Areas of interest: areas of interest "Bijia Hao E-Sports & Multimedia Inn"
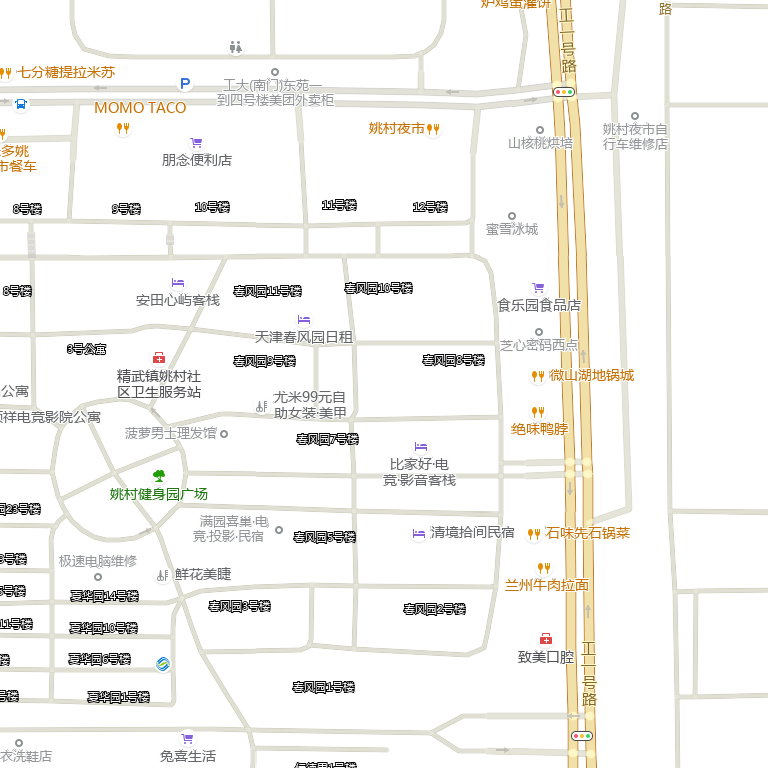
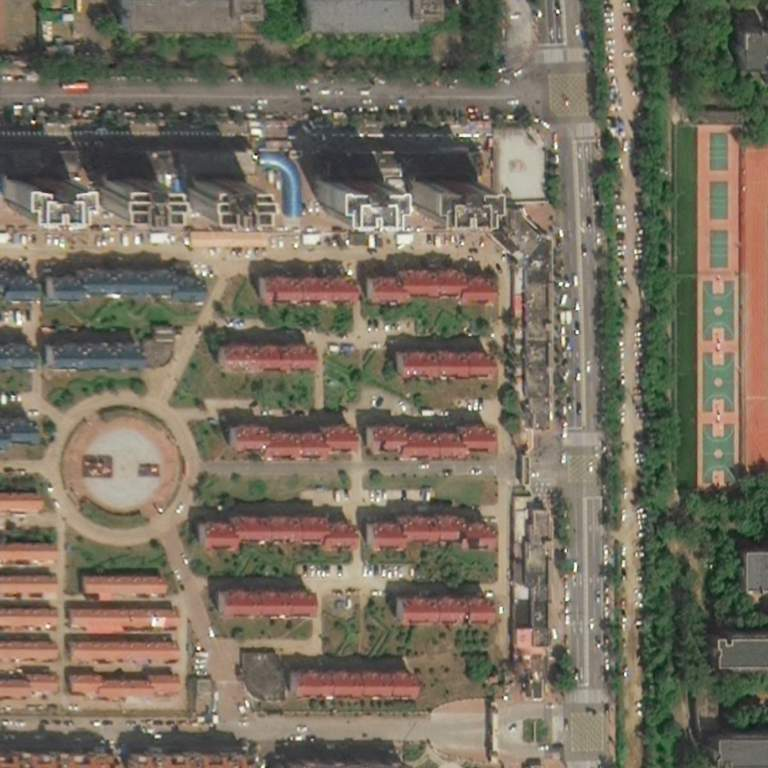